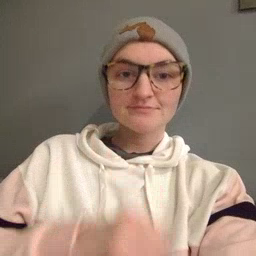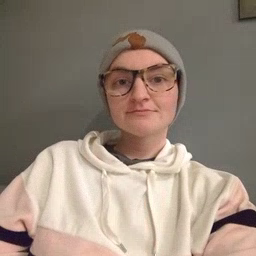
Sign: aunt